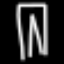
Label: pants